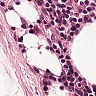
Metastatic tissue present: no